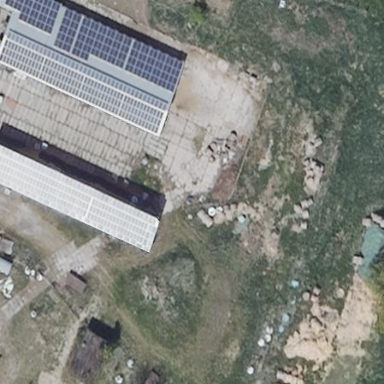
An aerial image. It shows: Building equipped with small solar photovoltaic panel for electricity generation.